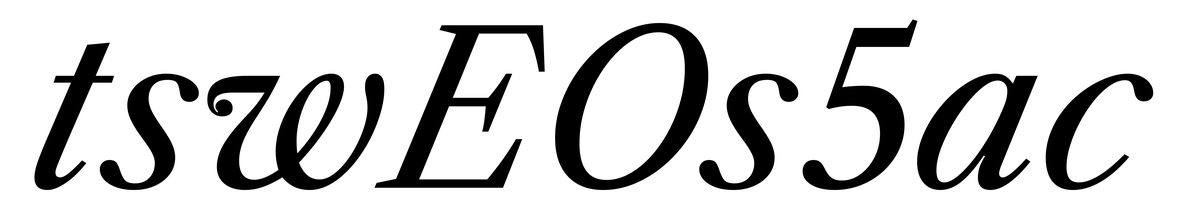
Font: LibreCaslonText-Italic_Italic